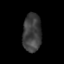
Tissue: lung
Cell type: Epithelial cells
Senescence score: 0.133
Nuclear area (px): 690
Mean DAPI intensity: 61.951